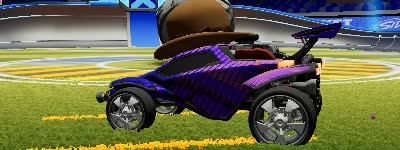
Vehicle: octane